Field crop: maize
Growth stage: 2
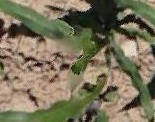
Species: maize